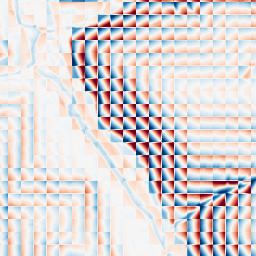
Category: wavelet
Decomposition family: wavelet_biorthogonal
Decomposition parameters: wavelet: bior1.3
level: 4
Upsampling method: bilinear
Upsampling parameters: scale: 2
Upsampling scale: 2